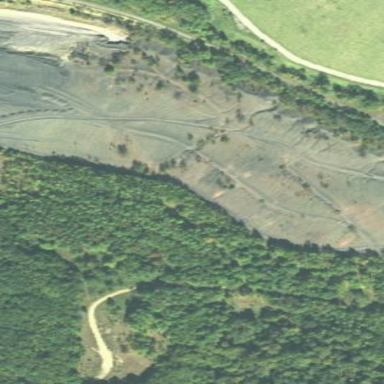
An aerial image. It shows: Spoil heap created by human activity.